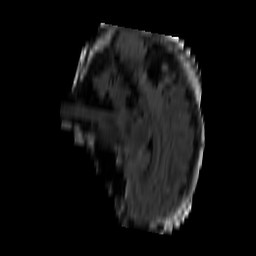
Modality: FLAIR
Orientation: sagittal
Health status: ill
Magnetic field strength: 3 T